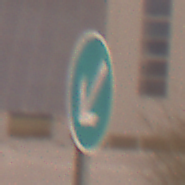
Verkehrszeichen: VorgeschriebeneVorbeifahrtLinks
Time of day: Night
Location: Outdoor (Urban)
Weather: Overcast
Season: Winter
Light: Artificial